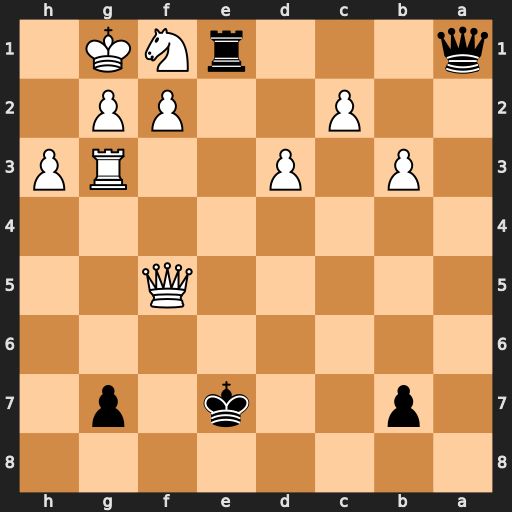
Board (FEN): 8/1p2k1p1/8/5Q2/8/1P1P2RP/2P2PP1/q3rNK1
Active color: b
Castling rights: -
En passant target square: -
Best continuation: Rxf1+ Kh2 Rh1#